Question: Still Trying to track down why I cannot display json data from asp.net webmethod won't display in table using ng-repeat - I've gotten to the point where it looks like there is an issue with my json but I don't see the problem
The table with the server json - I added an index column and it seems to add a row per character ??
Here is a screenshot of the data - There is the json data from the server and a manually created angular collection that looks like my json data
Thanks for any insight

'''
<%@ Page Language="C#" AutoEventWireup="true" CodeBehind="Test1.aspx.cs" Inherits="SampleAngularjs.Test1" %>
<!DOCTYPE html>
<html >
<head>
<script src="https://ajax.googleapis.com/ajax/libs/angularjs/1.2.5/angular.min.js"></script>
</head>
<body ng-app="codeapp">
<div ng-controller="CodeController" >
<button ng-click="doClick(item, $event)">Send AJAX Request</button>
<br />
Data from server: {{codes}}
<br />
Data from Manually built Collection: {{fields}}
<br />
<h3>And here is what you get if you just return the promise returned by $http.get():</h3>
<pre>{{codes | json}}</pre>
<br />
<h3>Manually Built Angular Collection Table</h3>
<table>
<tr>
<th>Code</th>
<th>Desc</th>
</tr>
<tr ng-repeat="code in fields">
<td>{{code.Code}}</td>
<td>{{code.Desc}}</td>
</tr>
</table>
<br />
<h3>Server Json Table</h3>
<table>
<tr>
<th>Row</th>
<th>Code</th>
<th>Desc</th>
</tr>
<tr ng-repeat="code in codes track by $index">
<td>({{$index + 1}}) </td>
<td>{{code.Code}}</td>
<td>{{code.Desc}}</td>
</tr>
</table>
</div>
<script>
angular.module("codeapp", [])
.controller("CodeController", function ($scope, $http) {
$scope.fields = [{ Code: "aaa", Desc: "aaa, desc" }, { Code: "bbb", Desc: "bbb, desc" }];
$scope.codes = [];
$scope.doClick = function (item, event){
$http.post('Test1.aspx/GetAllCodes', { data: {} })
.success(function (data, status, headers, config) {
$scope.codes = data.d;
})
.error(function (data, status, headers, config) {
$scope.status = status;
});
}
})
.config(function ($httpProvider) {
$httpProvider.defaults.headers.post = {};
$httpProvider.defaults.headers.post["Content-Type"] = "application/json; charset=utf-8";
});
</script>
</body>
</html>
'''
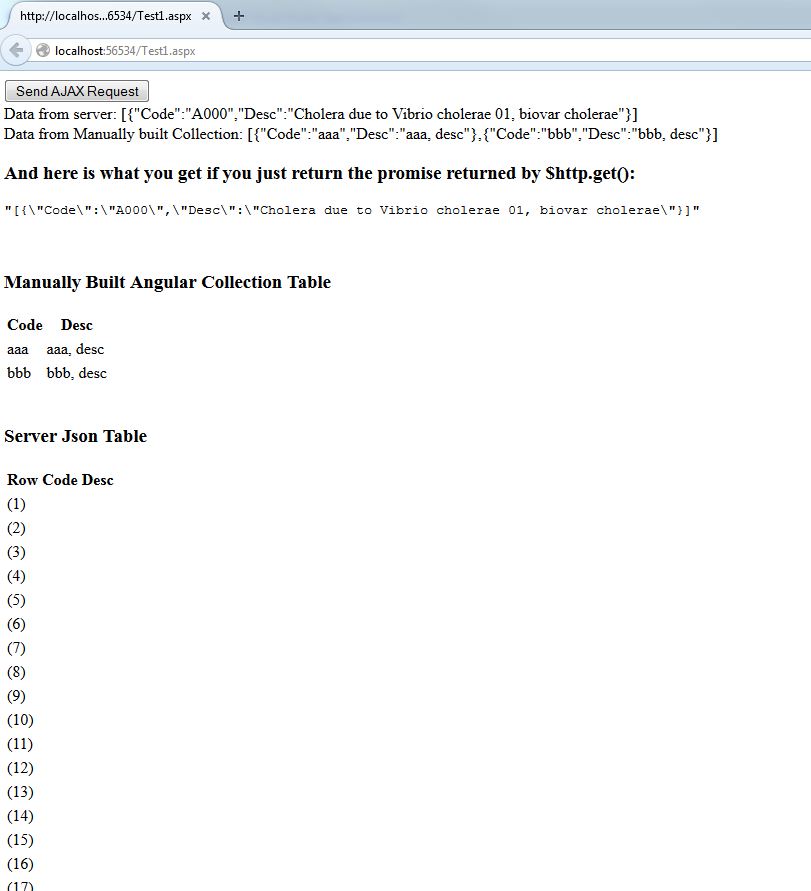
Answer: You're getting a string from the server and ng-repeat over a string gives you each character. Try parsing it yourself to see if it works, then check out the request and response headers to see why it isn't sending the data back as 'application/json':
'''
.success(function (data, status, headers, config) {
$scope.codes = JSON.parse(data.d);
})
'''